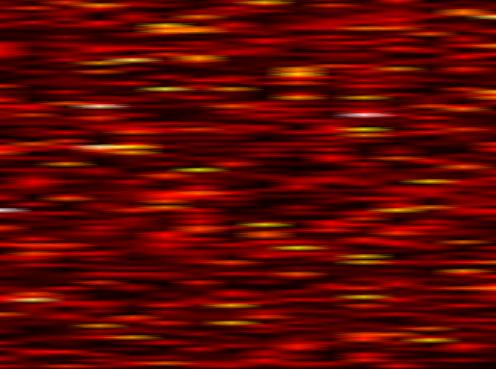
Label: UFMC